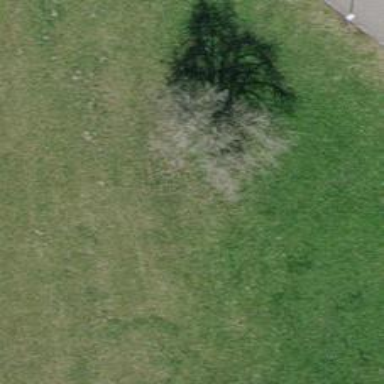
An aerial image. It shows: Urban area featuring tree as natural element.